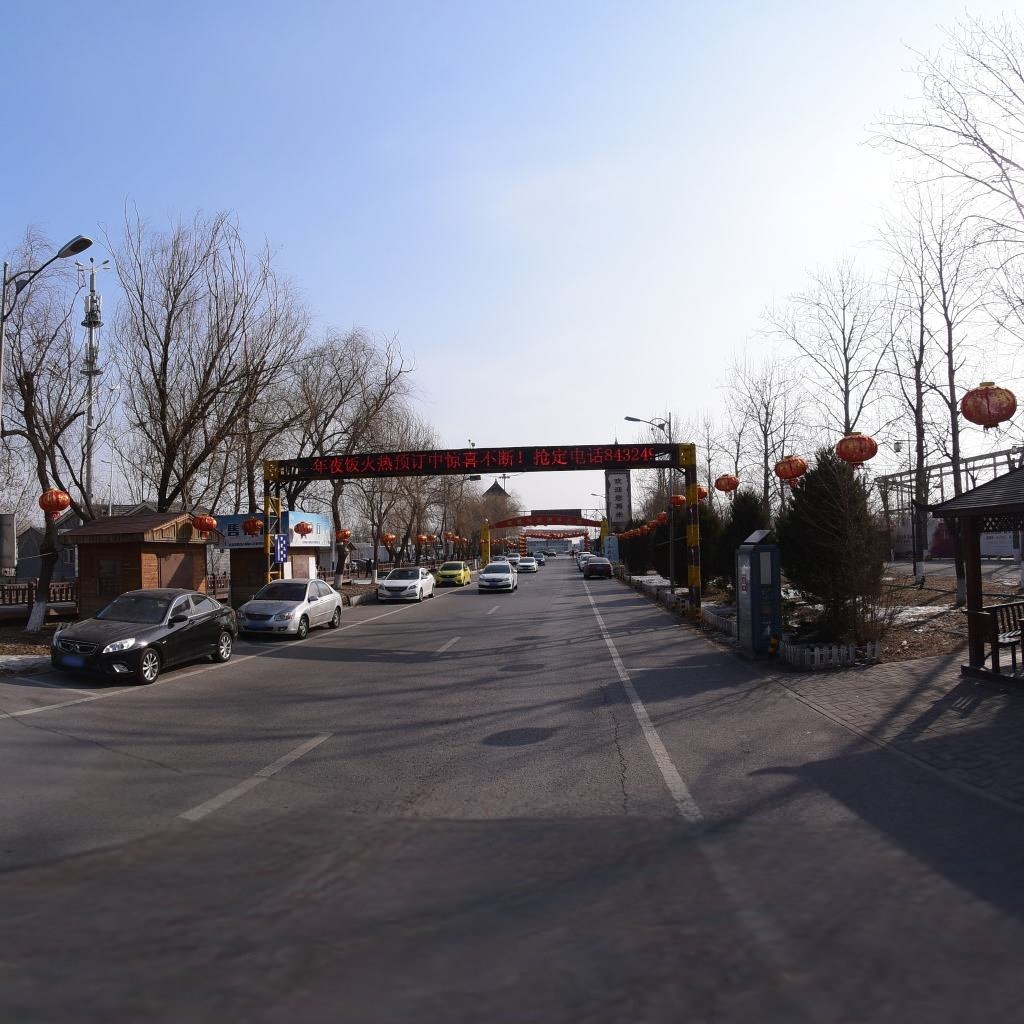
Region: Chaoyang
Road damage annotations: longitudinal crack, transverse crack